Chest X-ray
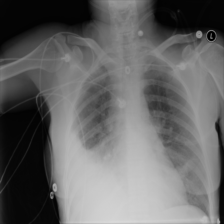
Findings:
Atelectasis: negative
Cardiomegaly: negative
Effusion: positive
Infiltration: positive
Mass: negative
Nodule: negative
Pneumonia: positive
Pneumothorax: negative
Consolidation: negative
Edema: negative
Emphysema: negative
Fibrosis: negative
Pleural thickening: negative
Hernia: negative